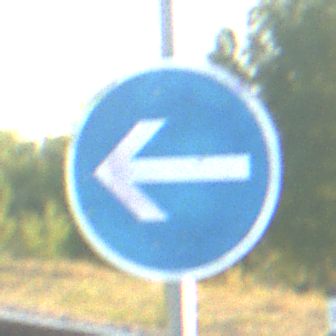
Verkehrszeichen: VorgeschriebeneFahrtrichtungHierLinks
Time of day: SunriseSunset
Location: Outdoor (RoadRail)
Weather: Clear
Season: NotSpecified
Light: Natural